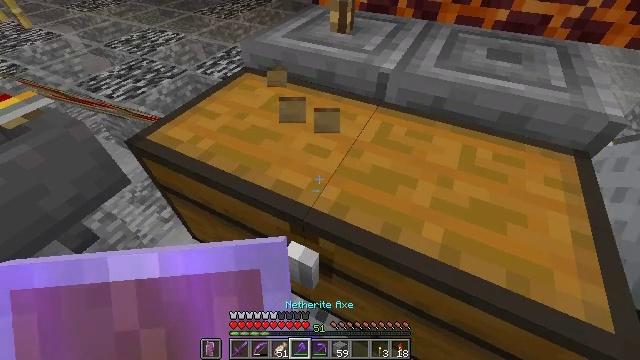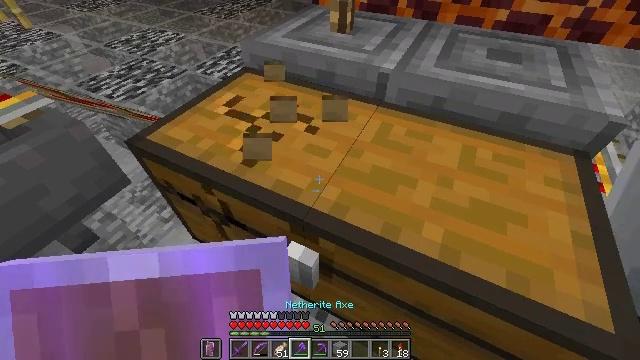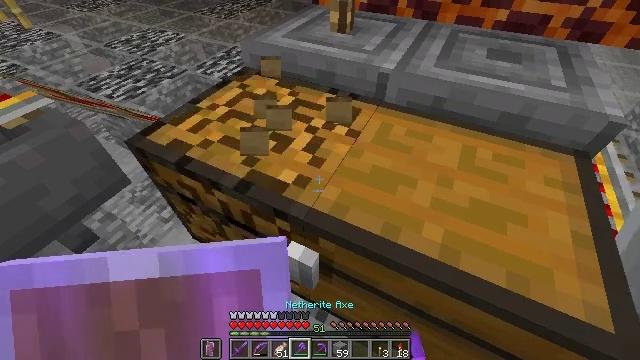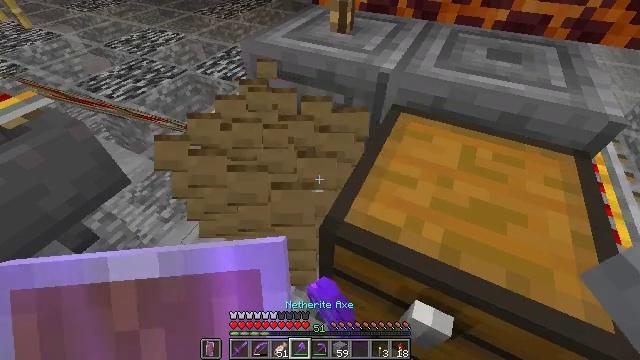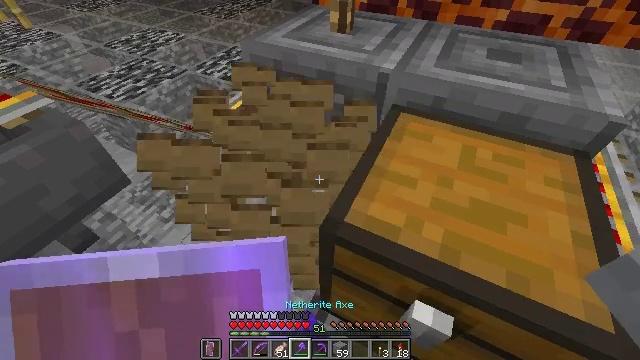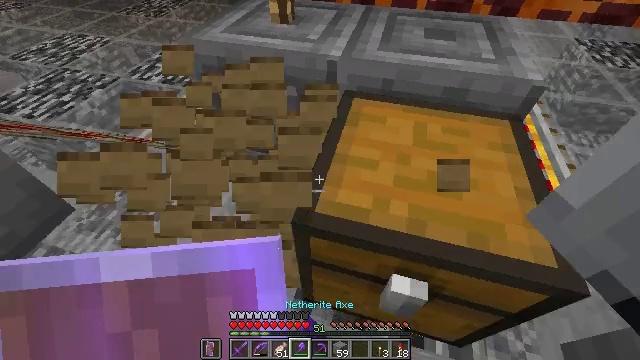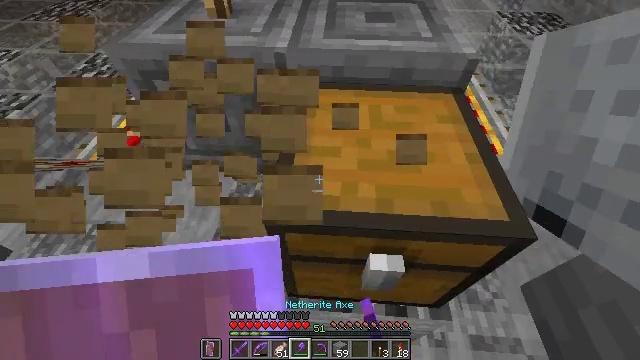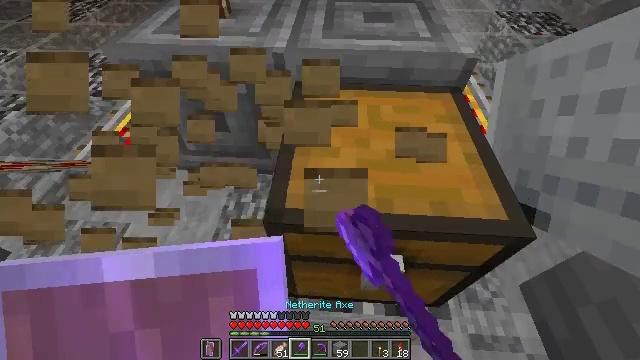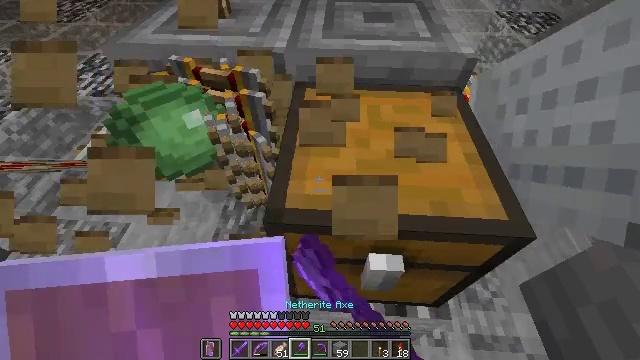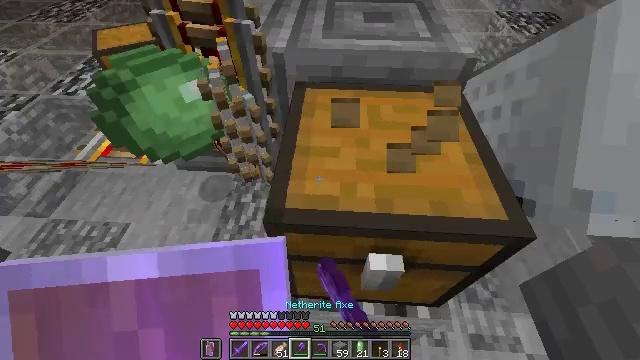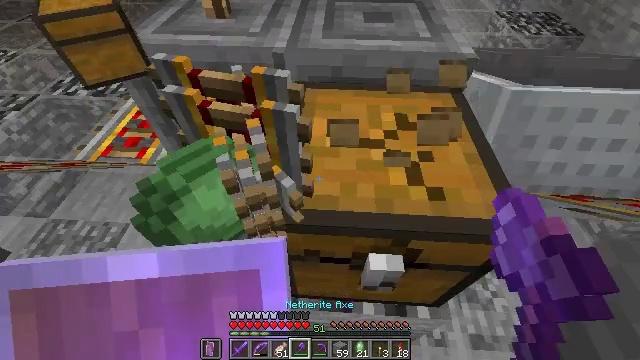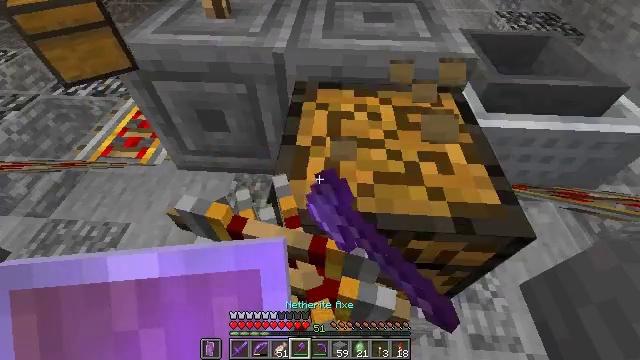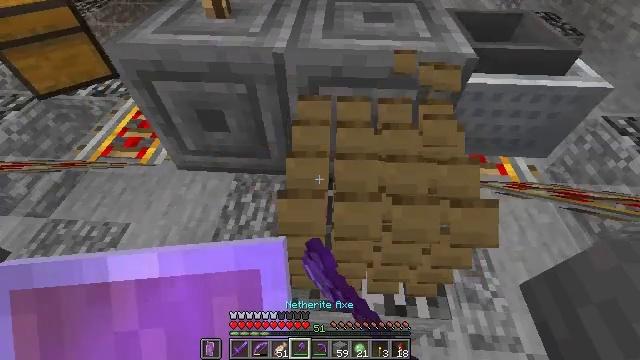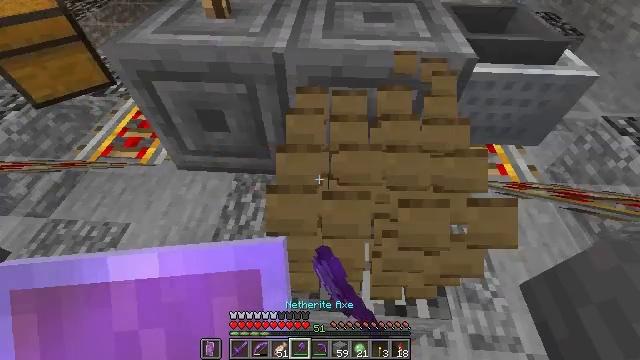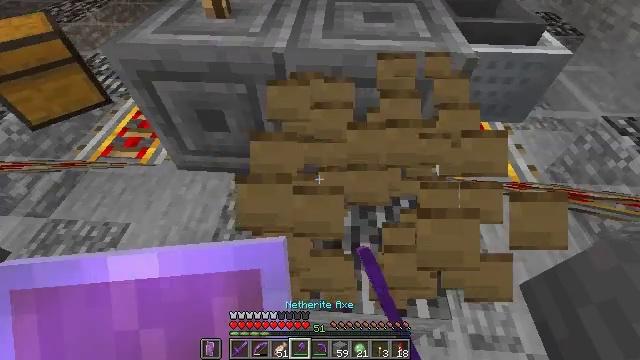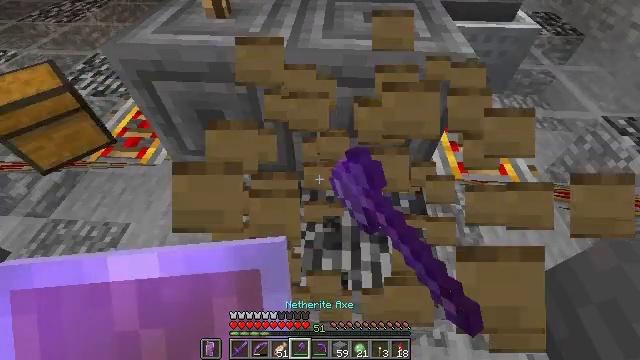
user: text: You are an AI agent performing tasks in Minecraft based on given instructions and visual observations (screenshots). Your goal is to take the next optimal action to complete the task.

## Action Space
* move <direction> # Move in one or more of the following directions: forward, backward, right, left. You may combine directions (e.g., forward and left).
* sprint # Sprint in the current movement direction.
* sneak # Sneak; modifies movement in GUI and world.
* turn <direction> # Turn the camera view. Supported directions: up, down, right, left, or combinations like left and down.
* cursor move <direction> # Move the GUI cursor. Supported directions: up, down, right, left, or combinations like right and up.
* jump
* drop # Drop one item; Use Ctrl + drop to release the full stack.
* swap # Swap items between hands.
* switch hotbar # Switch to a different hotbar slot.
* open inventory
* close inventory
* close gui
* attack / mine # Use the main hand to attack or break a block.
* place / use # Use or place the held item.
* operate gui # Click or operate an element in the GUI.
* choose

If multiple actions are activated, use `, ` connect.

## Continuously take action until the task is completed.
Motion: motion action
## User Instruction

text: Break the chest to retrieve items inside.
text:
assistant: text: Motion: attack / mine
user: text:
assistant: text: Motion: attack / mine
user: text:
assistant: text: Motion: attack / mine
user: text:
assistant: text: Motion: attack / mine
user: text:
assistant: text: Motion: turn right and down, attack / mine
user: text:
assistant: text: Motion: turn right and down, attack / mine
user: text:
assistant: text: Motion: attack / mine
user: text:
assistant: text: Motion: attack / mine
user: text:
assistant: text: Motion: attack / mine
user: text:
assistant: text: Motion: attack / mine
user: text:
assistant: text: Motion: attack / mine
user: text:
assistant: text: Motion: attack / mine
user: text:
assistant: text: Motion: attack / mine
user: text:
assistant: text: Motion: attack / mine
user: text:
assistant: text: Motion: attack / mine
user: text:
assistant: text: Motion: move forward
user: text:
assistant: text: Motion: no_op